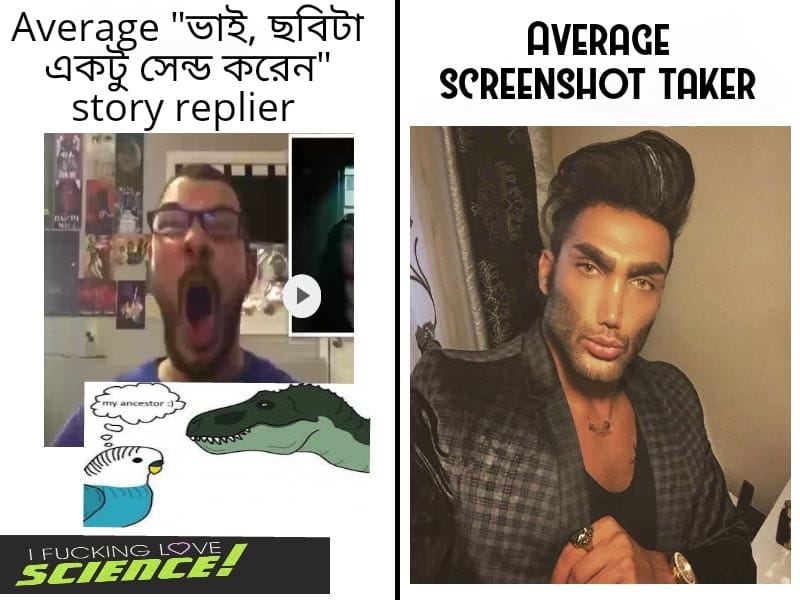
Caption: Average "ভাই, ছবিটা একটু সেন্ড করেন" story replier     AVERAGE SCREENSHOT TAKER
Label: non-hate